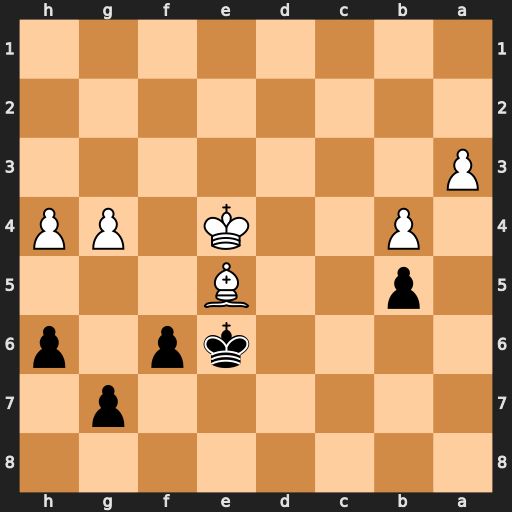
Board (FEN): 8/6p1/4kp1p/1p2B3/1P2K1PP/P7/8/8
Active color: b
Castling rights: -
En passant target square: -
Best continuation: fxe5 h5 Kd6